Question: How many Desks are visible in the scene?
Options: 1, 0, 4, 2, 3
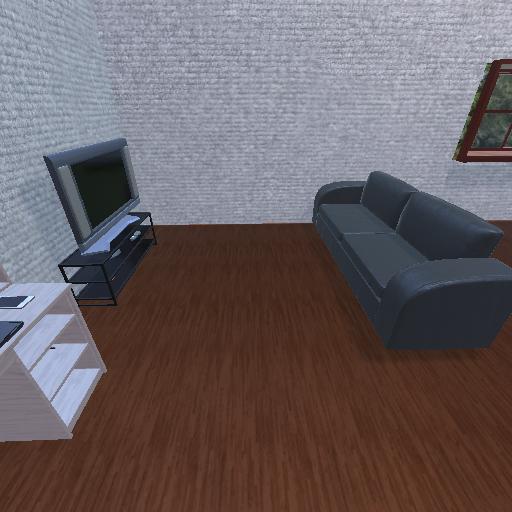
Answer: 1